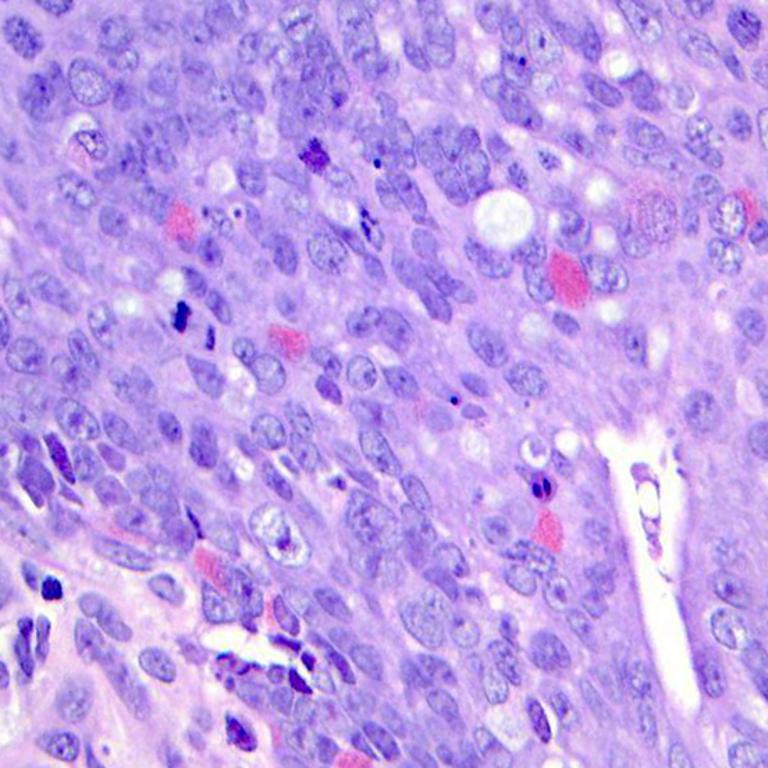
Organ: colon
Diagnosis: adenocarcinomas